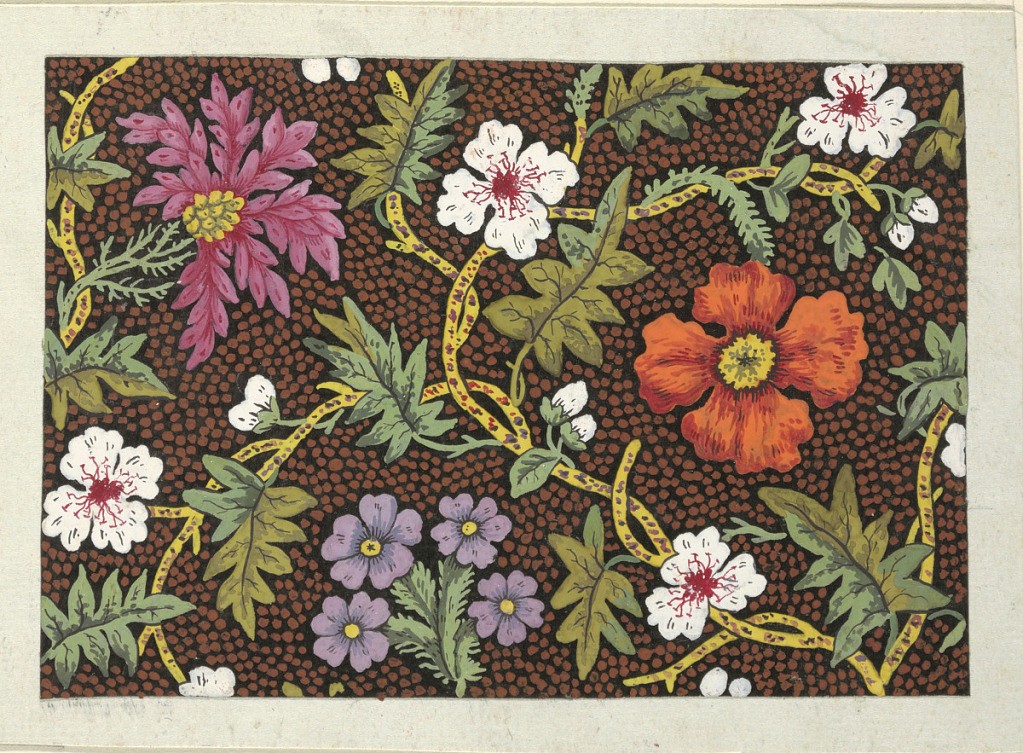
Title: Floral design for printed textiles
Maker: Louis-Albert DuBois, Swiss, 1752–1818
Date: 1800–1818
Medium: Brush and gouache, graphite on white wove paper
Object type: Drawing
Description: Orange, purple, pink and white flowers on dotted brown and black ground.